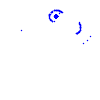
Particle: pion